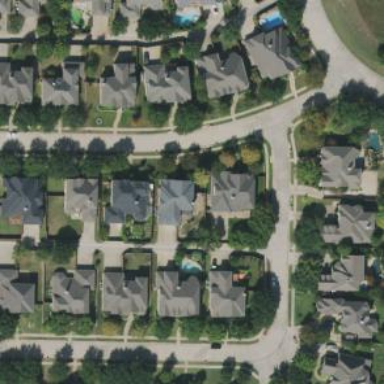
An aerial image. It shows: Alley classified as service road.